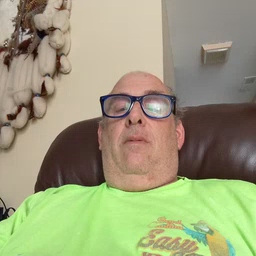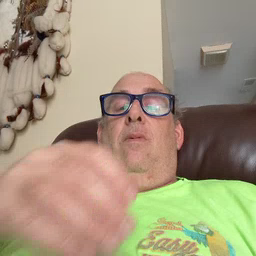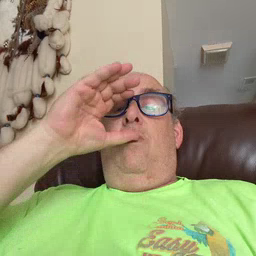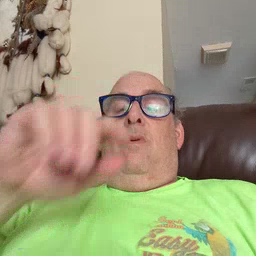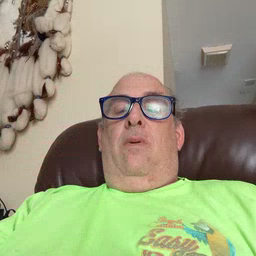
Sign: drink